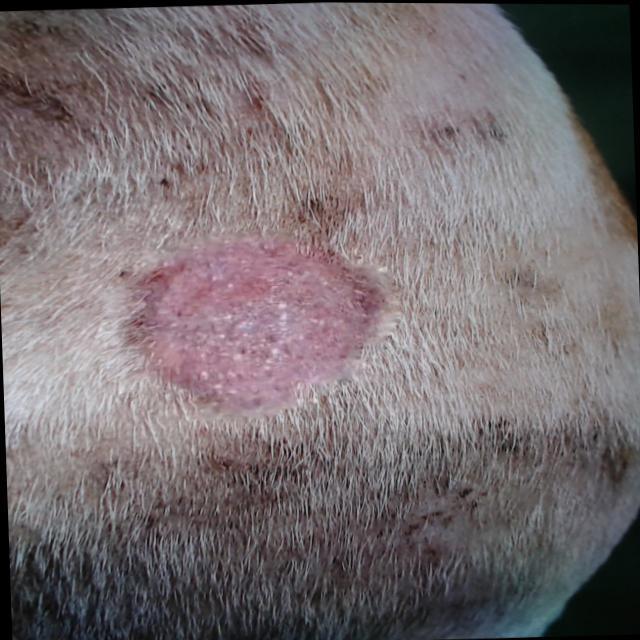
Canine ringworm (Dermatophytosis) — fungal infection caused by Microsporum or Trichophyton. Presents with circular alopecia, scaling, crusting, and broken hairs.